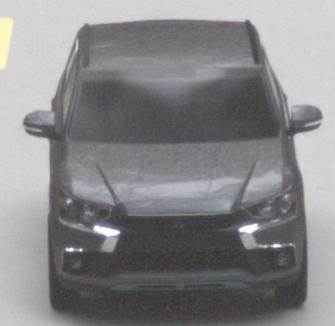
Make: Mitsubishi
Model: Outlander 2.0 Plug-In Hybrid
Detailed model: Outlander (III) Plug-In Hybrid
Model produced from: 2015/10
Model produced until: 2018/08
Doors: 5
Color: gray
Road condition: dry road
Daytime: sunrise or sunset
Contrast: medium contrast